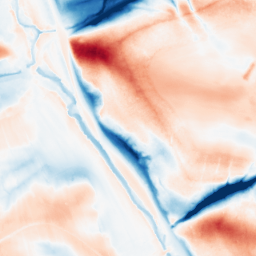
Category: classical
Decomposition family: gaussian_anisotropic
Decomposition parameters: sigma_x: 2
sigma_y: 20
Upsampling method: bilinear
Upsampling parameters: scale: 8
Upsampling scale: 8